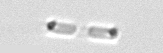
Label: Skeletonema